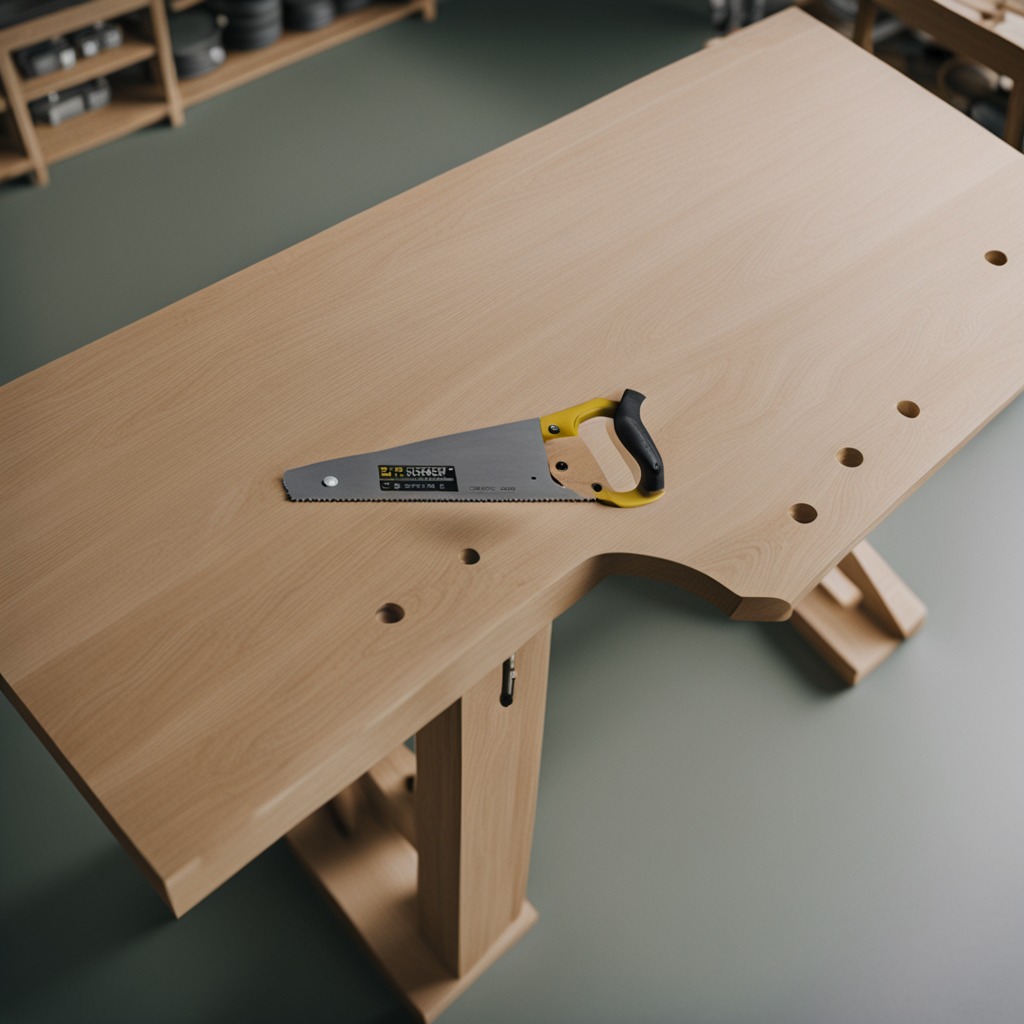
A metal saw is lying on a workbench inside a coastal fishing gear workshop.